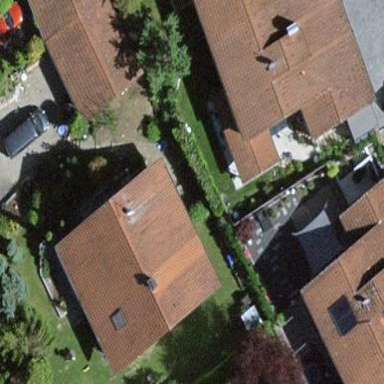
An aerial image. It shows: Simple house.